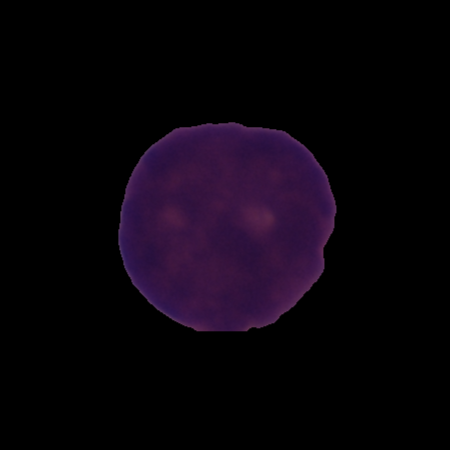
Label: cancer